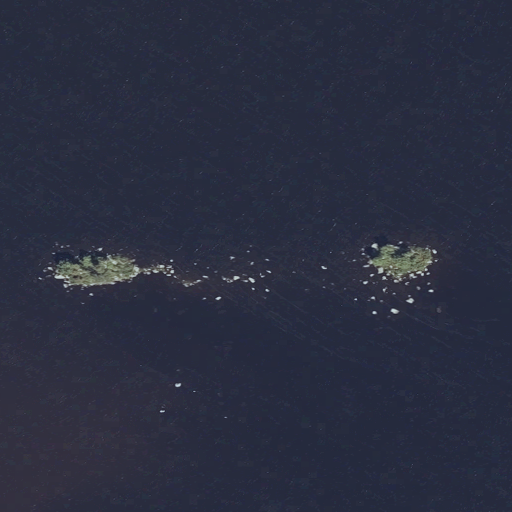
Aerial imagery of island in Maine named Bug Island containing open water and herbaceous wetlands